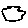
Label: cloud